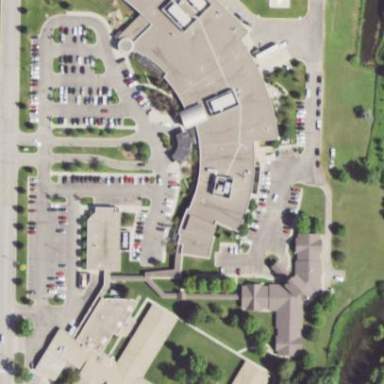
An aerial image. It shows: Healthcare facility identified as hospital.